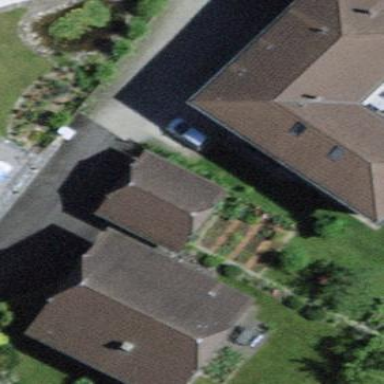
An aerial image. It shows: Garage building.